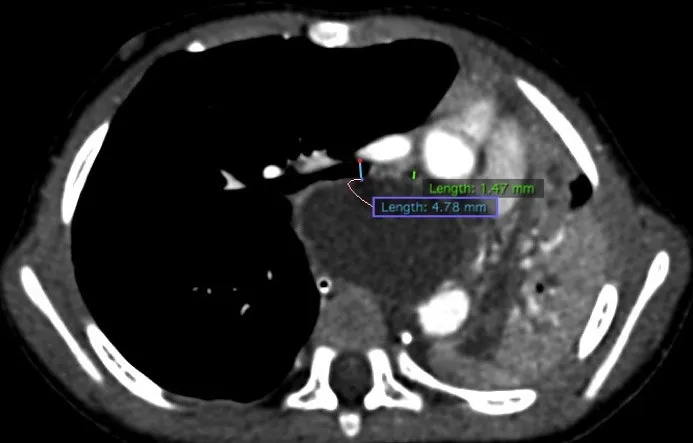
Atresia of left bronchus due to chronic mass effect.
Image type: radiology (ct)